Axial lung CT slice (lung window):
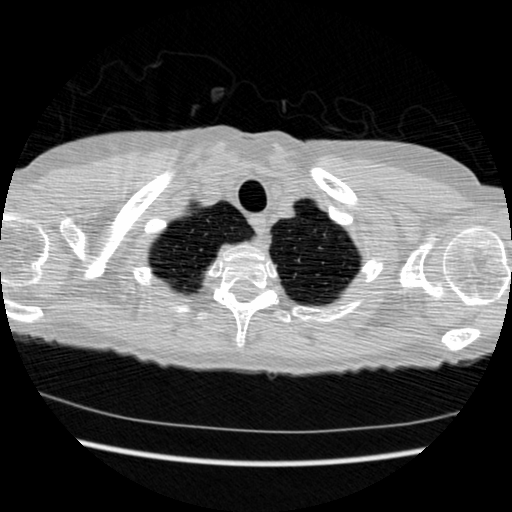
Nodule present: no